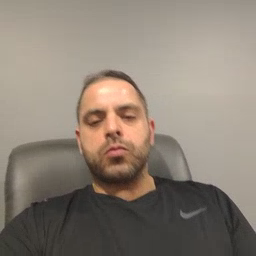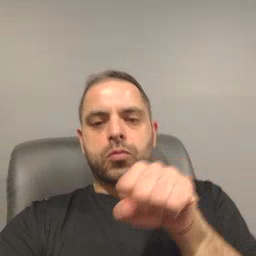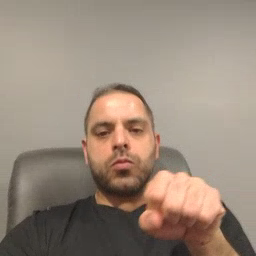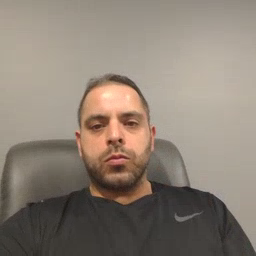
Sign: shoe